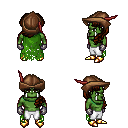
a pixel art fantasy rpg character, male body template, orc, green skin, green tattered cape, white pants, brown princess hairstyle, leather cap, metal gloves, gold boots, four views (front, back, left, right), 2x2 character sprite sheet, small pixel art, hard edges, no anti-aliasing